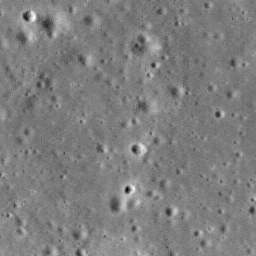
Host type: background_regolith
Lunar coordinates: latitude nan, longitude nan